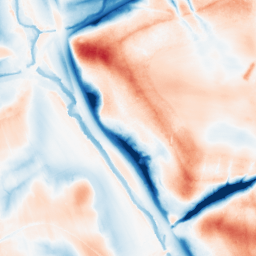
Category: trend_removal
Decomposition family: local_polynomial
Decomposition parameters: window_size: 51
degree: 1
Upsampling method: quadratic
Upsampling parameters: scale: 4
Upsampling scale: 4